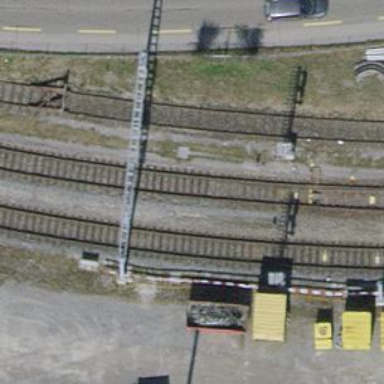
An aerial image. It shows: Solitary milestone along the railway.